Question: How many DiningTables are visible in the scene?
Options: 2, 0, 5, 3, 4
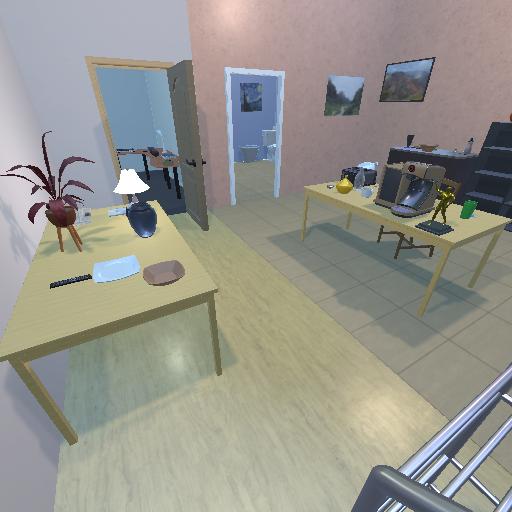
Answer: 2